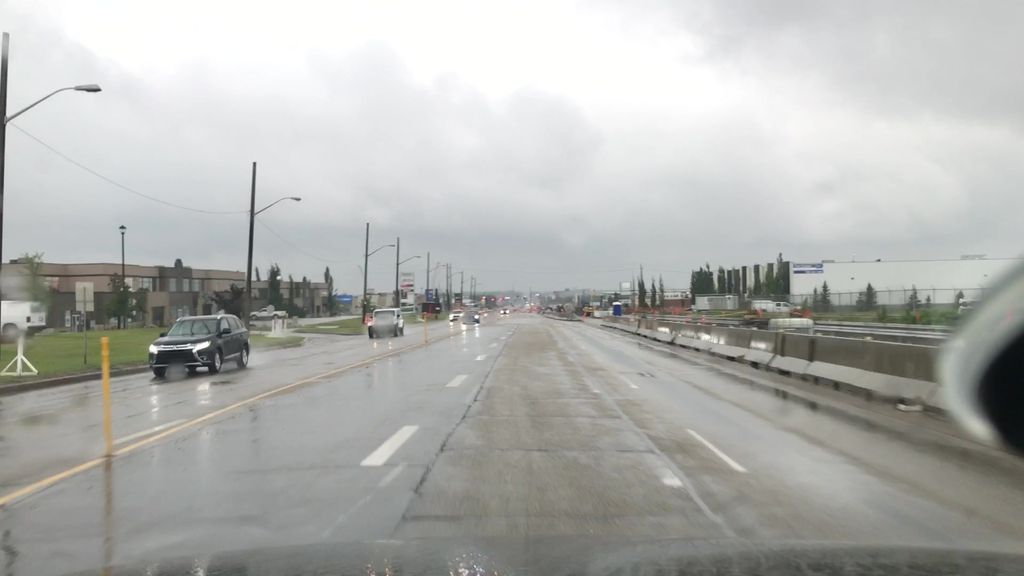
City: edmonton